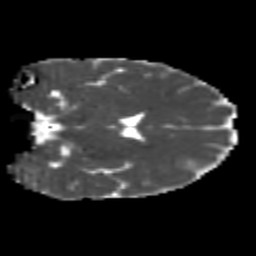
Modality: MD
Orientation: coronal
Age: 24
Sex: female
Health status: healthy
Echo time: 0.074 s